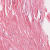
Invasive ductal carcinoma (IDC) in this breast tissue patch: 0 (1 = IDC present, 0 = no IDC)